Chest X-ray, AP view. Patient: 73 years old, sex F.
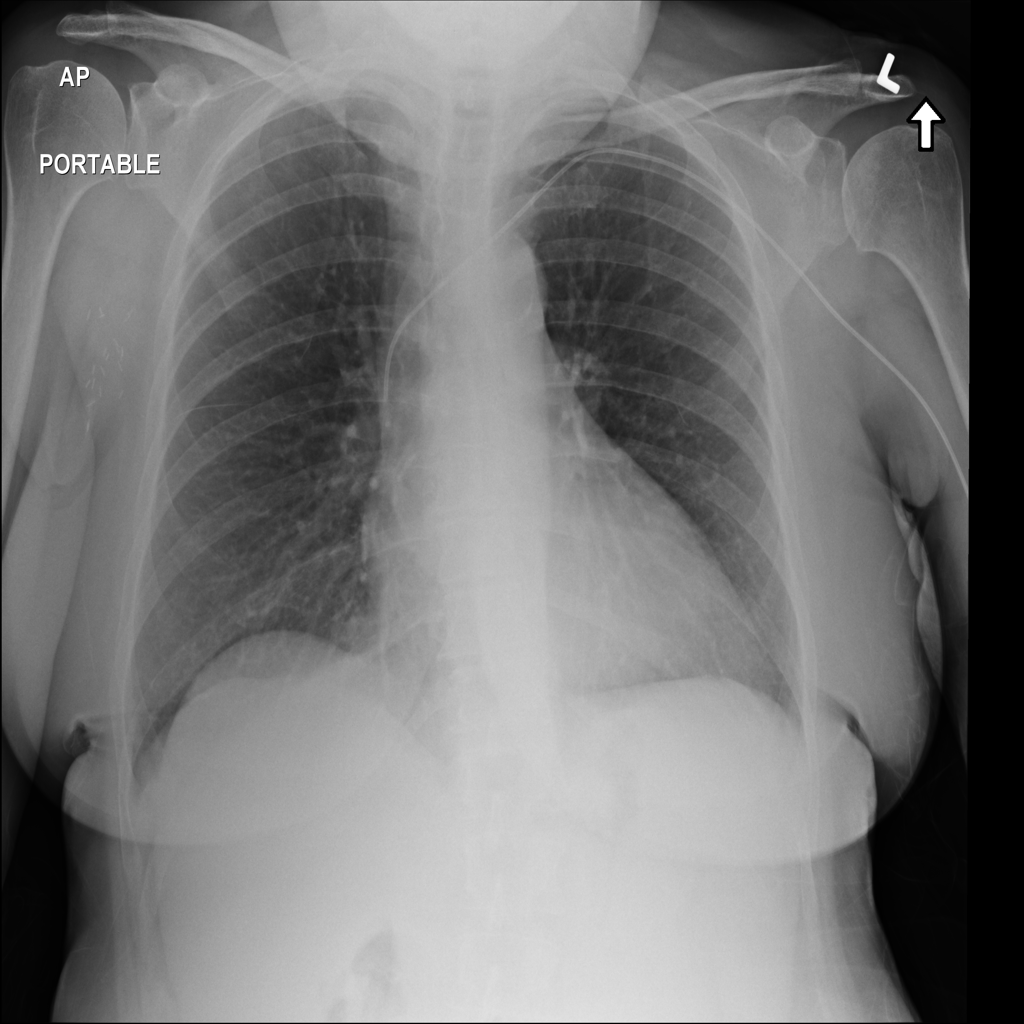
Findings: No Finding